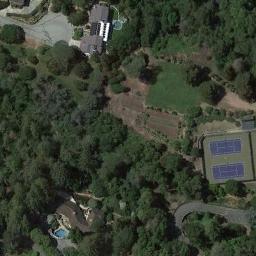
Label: tennis_court